Question: I've 4 large images in my android application.
I want to show them as below.

These images should have a same size in any android device, from 3" to 10" and...
How can I apply these layout?
Note that images are very large, and I'd like to have a flexible layout for this.
This is a XAML equivalent that works fine in windows phone
'''
<Grid RowDefenitons="*,*" ColumnDefeniton="*,*">
<ImageBox Grid.Row="0" Grid.Column="0" />
<ImageBox Grid.Row="0" Grid.Column="1" />
<ImageBox Grid.Row="1" Grid.Column="0" />
<ImageBox Grid.Row="1" Grid.Column="1" />
</Grid>
'''
This is a html equivalent:
'''
<table style="width: 100%;height: 100%;">
<tbody>
<tr>
<td><img src="1.jpg" style="width: 100%;height: 100%;"></td>
<td><img src="1.jpg" style="width: 100%;height: 100%;"></td>
</tr>
<tr>
<td><img src="1.jpg" style="width: 100%;height: 100%;"></td>
<td><img src="1.jpg" style="width: 100%;height: 100%;"></td>
</tr>
</tbody>
</table>
'''
I've tried lots of samples in my android application, but non of them were ok for me.
This is a last result of my tries:
'''
<TableLayout
android:layout_width="fill_parent"
android:layout_height="fill_parent"
android:stretchColumns="1">
<TableRow>
<FrameLayout
android:layout_height="wrap_content"
android:layout_width="0dp"
android:layout_weight="1">
<ImageView
android:layout_width="wrap_content"
android:layout_height="wrap_content"
android:src="@drawable/ManagedTransactionsIcon"
android:layout_gravity="center_horizontal"
android:layout_margin="10dp" />
</FrameLayout>
<FrameLayout
android:layout_height="wrap_content"
android:layout_width="0dp"
android:layout_weight="1">
<ImageView
android:layout_width="wrap_content"
android:layout_height="wrap_content"
android:src="@drawable/UnManagedTransactionsIcon"
android:layout_gravity="center_horizontal"
android:layout_margin="10dp" />
</FrameLayout>
</TableRow>
<TableRow>
<FrameLayout
android:layout_height="wrap_content"
android:layout_width="0dp"
android:layout_weight="1">
<ImageView
android:layout_width="wrap_content"
android:layout_height="wrap_content"
android:src="@drawable/AlarmsIcon"
android:layout_gravity="center_horizontal"
android:layout_margin="10dp" />
</FrameLayout>
<FrameLayout
android:layout_height="wrap_content"
android:layout_width="0dp"
android:layout_weight="1">
<ImageView
android:layout_width="wrap_content"
android:layout_height="wrap_content"
android:src="@drawable/ReportsIcon"
android:layout_gravity="center_horizontal"
android:layout_margin="10dp" />
</FrameLayout>
</TableRow>
</TableLayout>
'''
But it only works in 10" android devices on portrait mode only.
Thanks in advance.
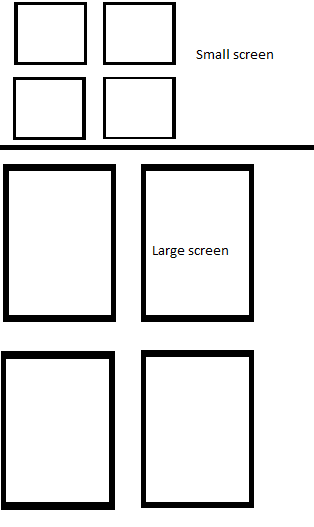
Answer: This is a final results of my tries which is working very good in any resolution:
'''
<LinearLayout
android:orientation="vertical"
android:layout_width="fill_parent"
android:layout_height="fill_parent">
<LinearLayout
android:orientation="horizontal"
android:layout_width="fill_parent"
android:layout_height="fill_parent"
android:layout_weight="1">
<LinearLayout
android:orientation="horizontal"
android:layout_width="fill_parent"
android:layout_height="fill_parent"
android:layout_weight="1">
<ImageView
android:layout_width="fill_parent"
android:layout_height="fill_parent"
android:src="@drawable/ManagedTransactionsIcon"
android:layout_gravity="center"
android:layout_marginLeft="2dp"
android:layout_marginTop="2dp"
android:layout_marginRight="1dp"
android:layout_marginBottom="2dp" />
</LinearLayout>
<LinearLayout
android:orientation="horizontal"
android:layout_width="fill_parent"
android:layout_height="fill_parent"
android:layout_weight="1"
android:minWidth="25px"
android:minHeight="25px">
<ImageView
android:src="@drawable/UnManagedTransactionsIcon"
android:layout_width="wrap_content"
android:layout_height="wrap_content"
android:layout_gravity="center"
android:layout_marginLeft="1dp"
android:layout_marginTop="2dp"
android:layout_marginRight="2dp"
android:layout_marginBottom="2dp" />
</LinearLayout>
</LinearLayout>
<LinearLayout
android:orientation="horizontal"
android:layout_width="fill_parent"
android:layout_height="fill_parent"
android:layout_weight="1">
<LinearLayout
android:orientation="horizontal"
android:layout_width="fill_parent"
android:layout_height="fill_parent"
android:layout_weight="1"
android:minWidth="25px"
android:minHeight="25px">
<ImageView
android:src="@drawable/AlarmsIcon"
android:layout_width="wrap_content"
android:layout_height="wrap_content"
android:layout_gravity="center"
android:layout_marginLeft="2dp"
android:layout_marginTop="2dp"
android:layout_marginRight="1dp"
android:layout_marginBottom="2dp" />
</LinearLayout>
<LinearLayout
android:orientation="horizontal"
android:layout_width="fill_parent"
android:layout_height="fill_parent"
android:layout_weight="1"
android:minWidth="25px"
android:minHeight="25px">
<ImageView
android:src="@drawable/ReportsIcon"
android:layout_width="wrap_content"
android:layout_height="wrap_content"
android:layout_gravity="center"
android:layout_marginLeft="1dp"
android:layout_marginTop="2dp"
android:layout_marginRight="2dp"
android:layout_marginBottom="2dp" />
</LinearLayout>
</LinearLayout>
</LinearLayout>
'''